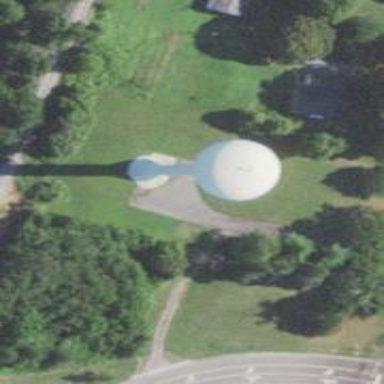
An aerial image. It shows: Water tower that is man-made.